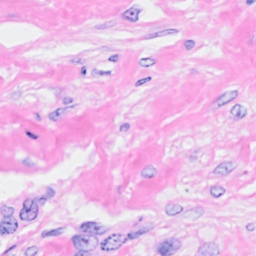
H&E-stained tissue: Breast